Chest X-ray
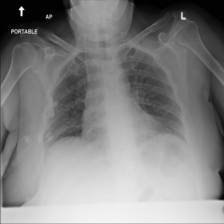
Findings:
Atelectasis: negative
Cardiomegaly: negative
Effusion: negative
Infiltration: negative
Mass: negative
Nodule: negative
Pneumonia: negative
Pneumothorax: negative
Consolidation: negative
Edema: negative
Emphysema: negative
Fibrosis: negative
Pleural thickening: negative
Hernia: negative